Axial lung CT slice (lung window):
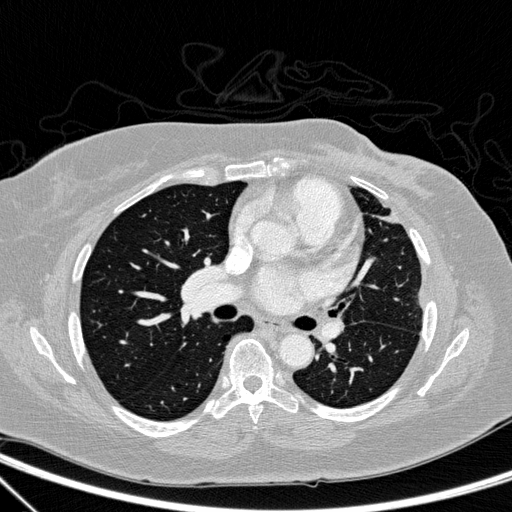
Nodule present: no